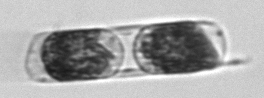
Label: Hemiaulus